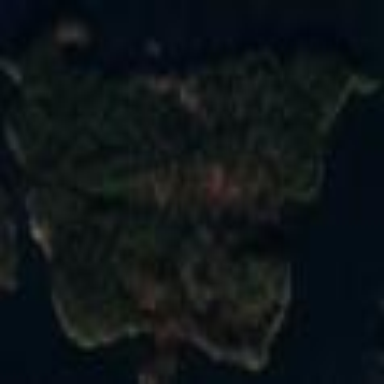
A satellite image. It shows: Islet located along the natural coastline.